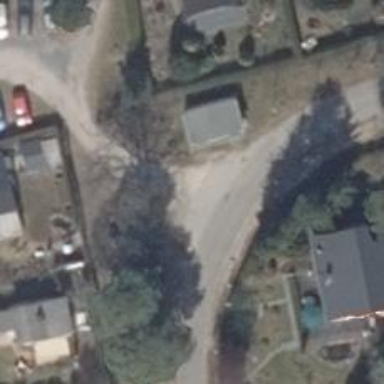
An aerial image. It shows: Service road.